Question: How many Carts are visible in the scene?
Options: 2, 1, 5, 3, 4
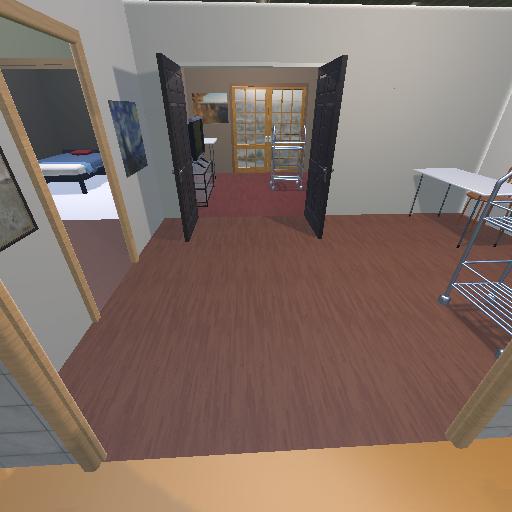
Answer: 2